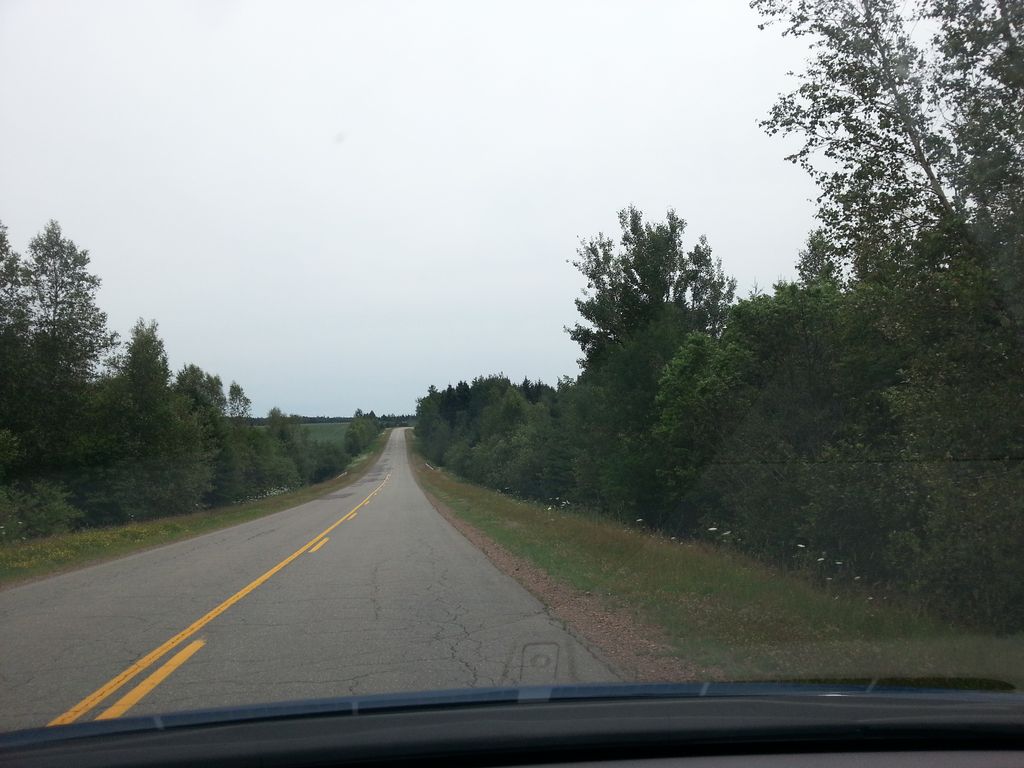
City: charlottetown